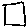
Label: square